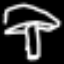
Label: mushroom